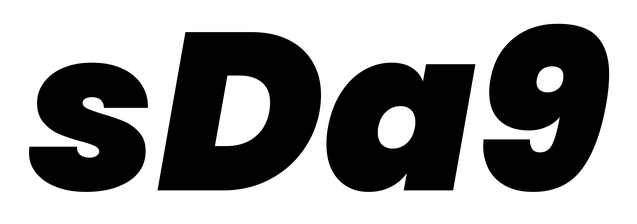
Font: Poppins-BlackItalic